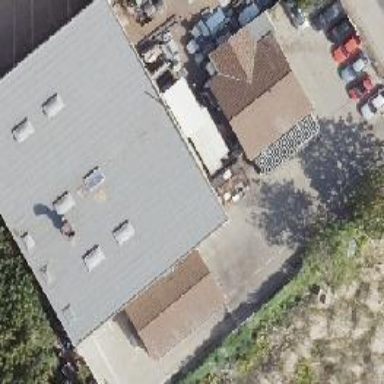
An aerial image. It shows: Car repair shop.